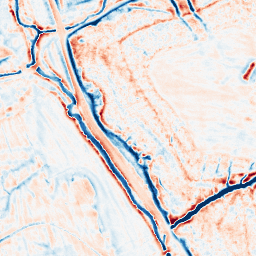
Category: edge_preserving
Decomposition family: bilateral
Decomposition parameters: d: 15
sigma_color: 25
sigma_space: 25
Upsampling method: bspline
Upsampling parameters: scale: 2
Upsampling scale: 2